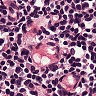
Metastatic tissue present: no